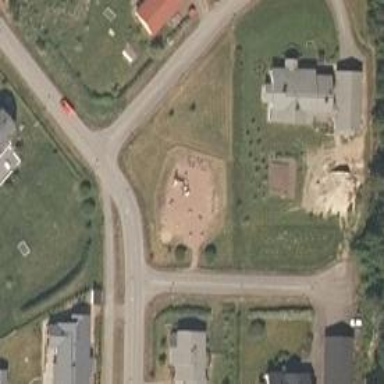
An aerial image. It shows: Playground with springy equipment.